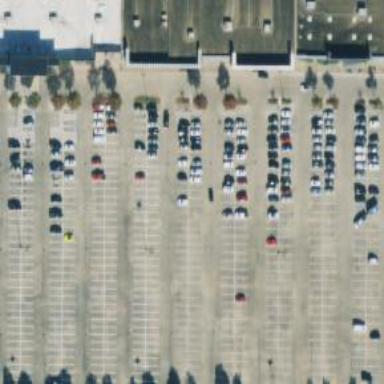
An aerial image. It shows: Parking space is available.